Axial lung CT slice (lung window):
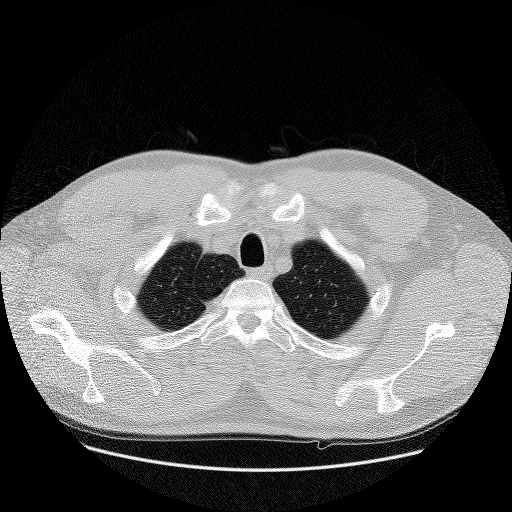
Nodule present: no